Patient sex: M
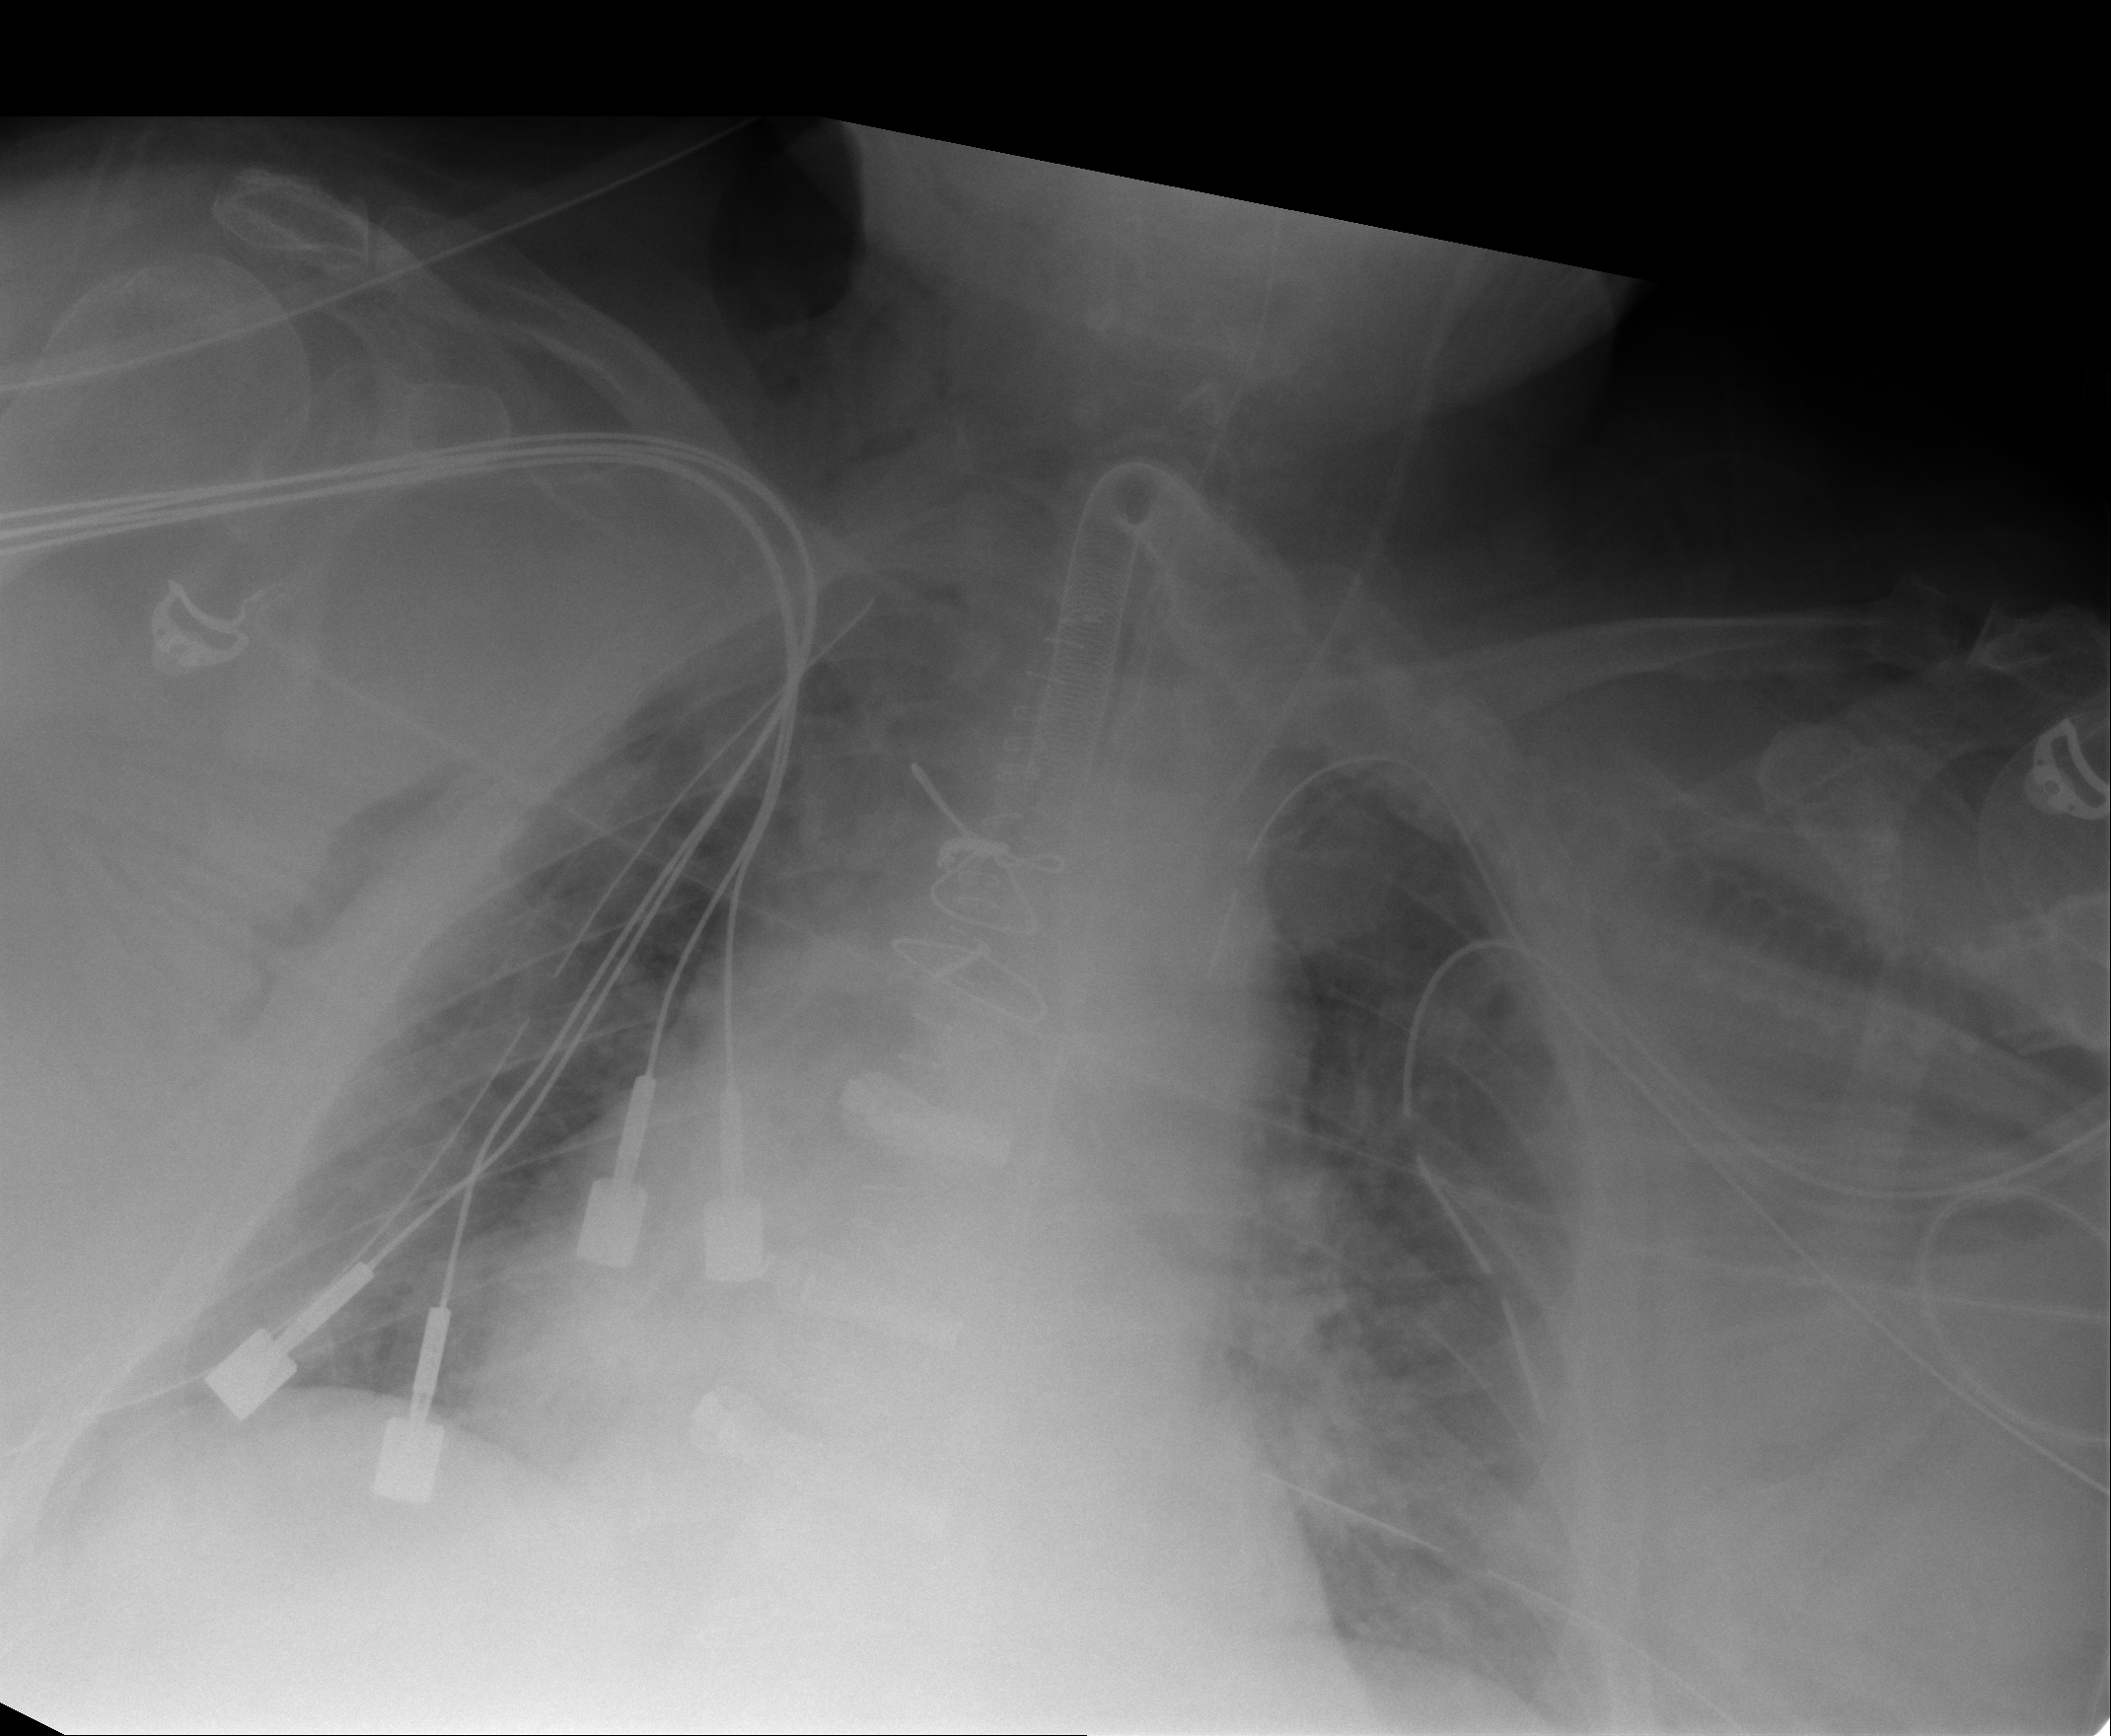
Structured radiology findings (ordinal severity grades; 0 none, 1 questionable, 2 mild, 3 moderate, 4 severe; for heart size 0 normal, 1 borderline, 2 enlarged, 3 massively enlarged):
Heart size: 2
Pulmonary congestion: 3
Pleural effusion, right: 2
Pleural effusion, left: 0
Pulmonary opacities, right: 0
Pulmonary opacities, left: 1
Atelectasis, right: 2
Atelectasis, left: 2